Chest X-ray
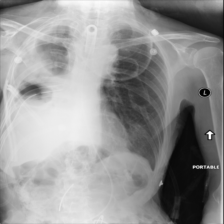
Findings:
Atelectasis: negative
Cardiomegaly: negative
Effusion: negative
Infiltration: negative
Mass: negative
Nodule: negative
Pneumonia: negative
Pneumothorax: negative
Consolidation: negative
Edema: negative
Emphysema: negative
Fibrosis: negative
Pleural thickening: negative
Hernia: negative